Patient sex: M
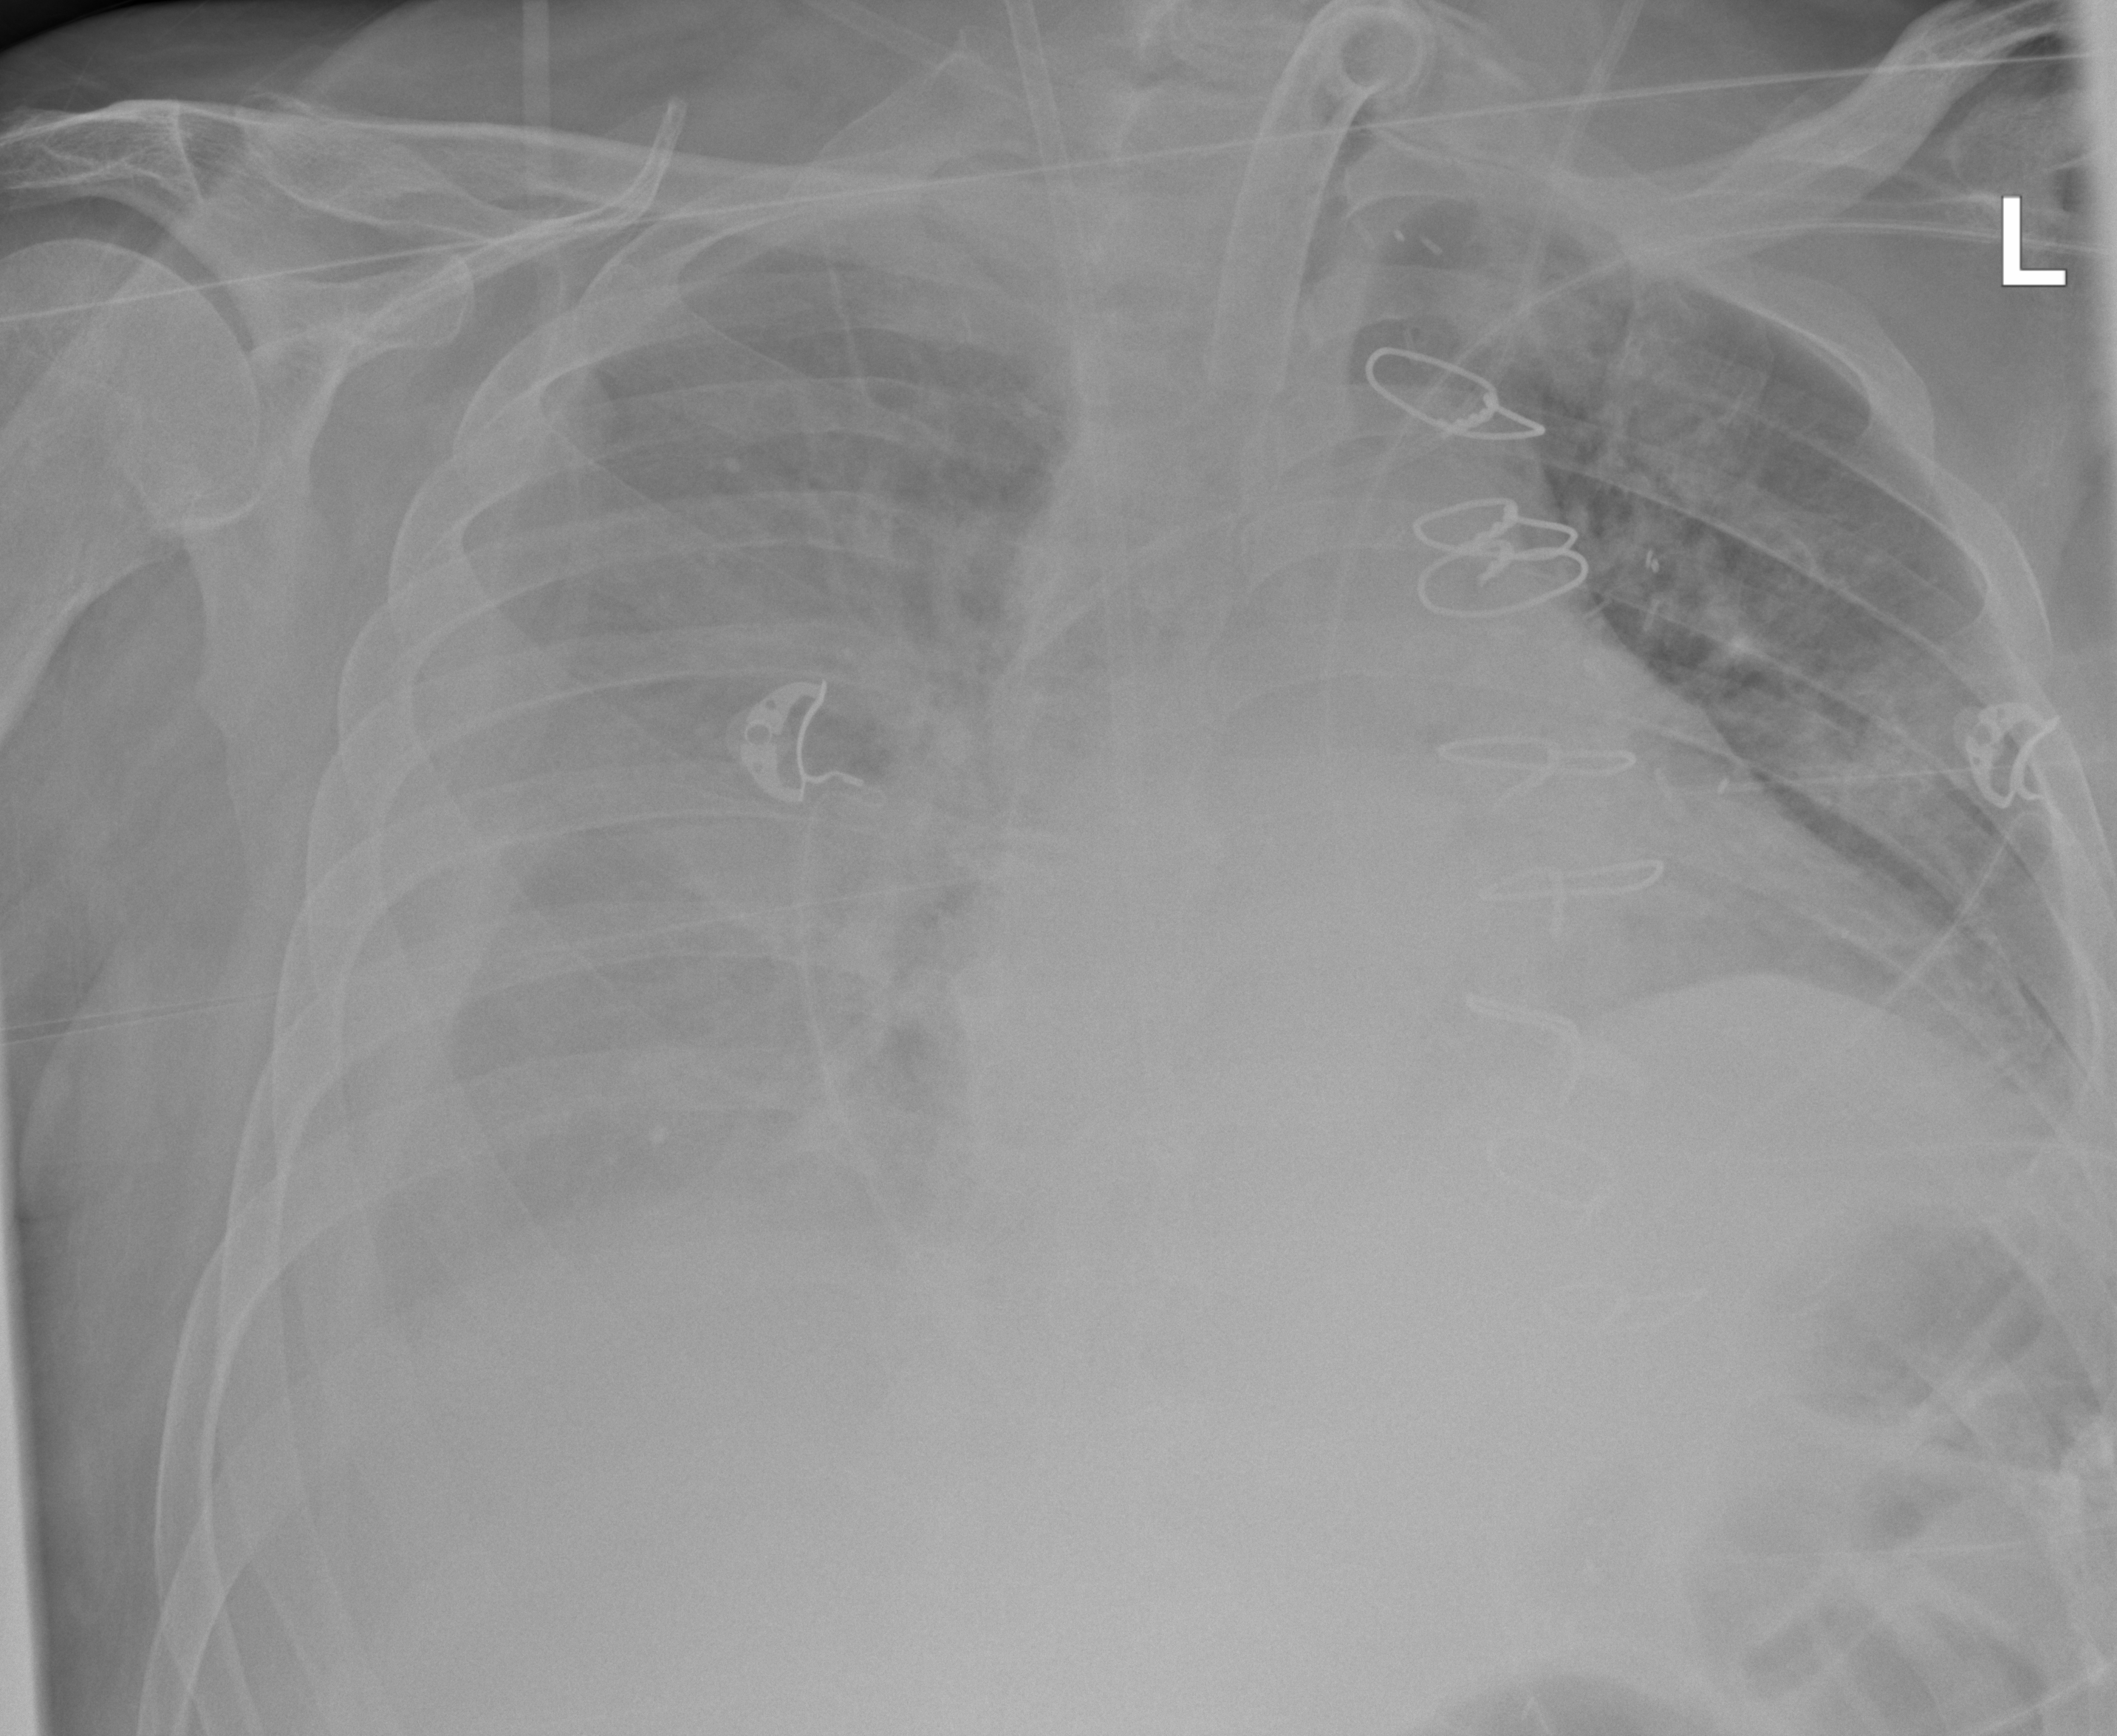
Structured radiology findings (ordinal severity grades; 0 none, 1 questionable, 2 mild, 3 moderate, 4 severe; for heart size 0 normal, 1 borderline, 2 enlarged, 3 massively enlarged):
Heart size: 2
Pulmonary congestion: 2
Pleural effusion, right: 3
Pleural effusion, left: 2
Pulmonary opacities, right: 2
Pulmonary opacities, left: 2
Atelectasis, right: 2
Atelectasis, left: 2